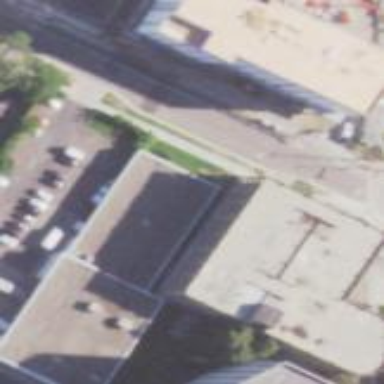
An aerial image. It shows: Building that serves as post office.